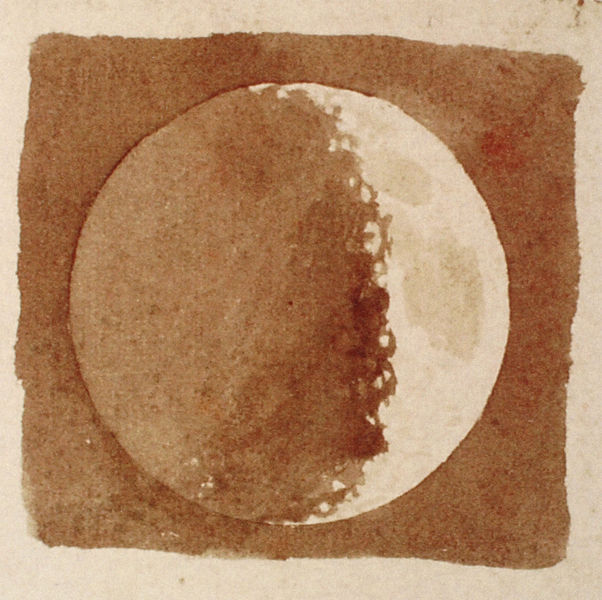
Künstler: Galileo Galilei
Institution: Florenz, Biblioteca Nationale Centrale
Schlagwörter: gemälde, schatten, aquarell, sand, ausschnitt, braun, grau, hell, orange, weiss, zeichnung, blick, ball, schale, sonne, blatt, kreis, rund, skulptur, papier, farben, monochrom, sepia, tusche, wasserfarben, mond, untergrund, scheibe, halbmond, sichel, löcher, quadrat, viereck, vollmond, quadratisch, mondfinsternis, delle, krater, kogel